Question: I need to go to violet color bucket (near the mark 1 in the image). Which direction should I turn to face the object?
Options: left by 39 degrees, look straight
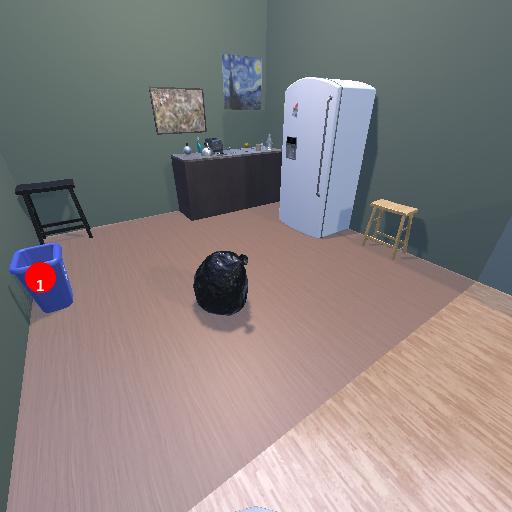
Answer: left by 39 degrees